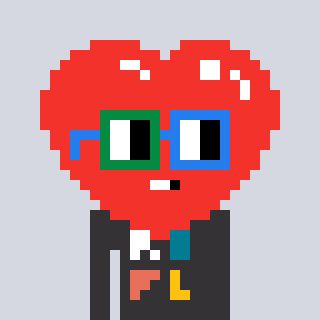
a pixel art character with square green and blue glasses, a heart-shaped head and a grayscale-colored body on a cool background